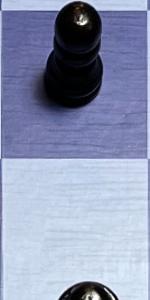
Label: Empty